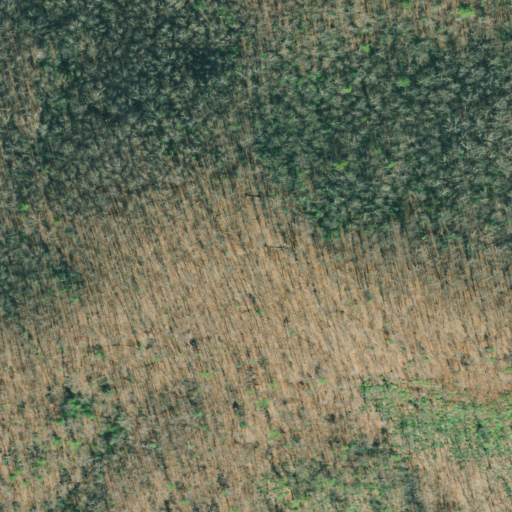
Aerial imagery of mountain in Georgia named Beebait Knob containing only deciduous forest